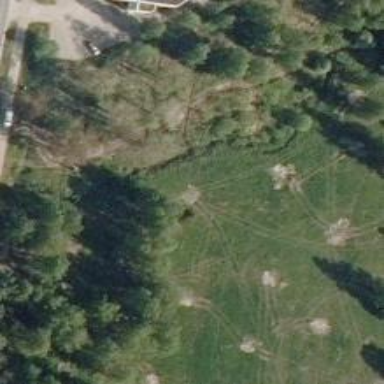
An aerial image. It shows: Disc golf hole.